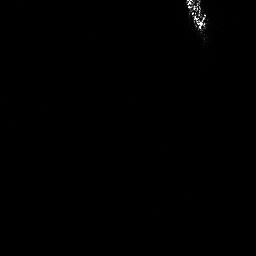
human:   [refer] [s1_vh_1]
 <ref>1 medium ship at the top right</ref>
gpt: <box>[[71, 0, 80, 11, 0]]</box>